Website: macys
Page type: stored-credit-cards
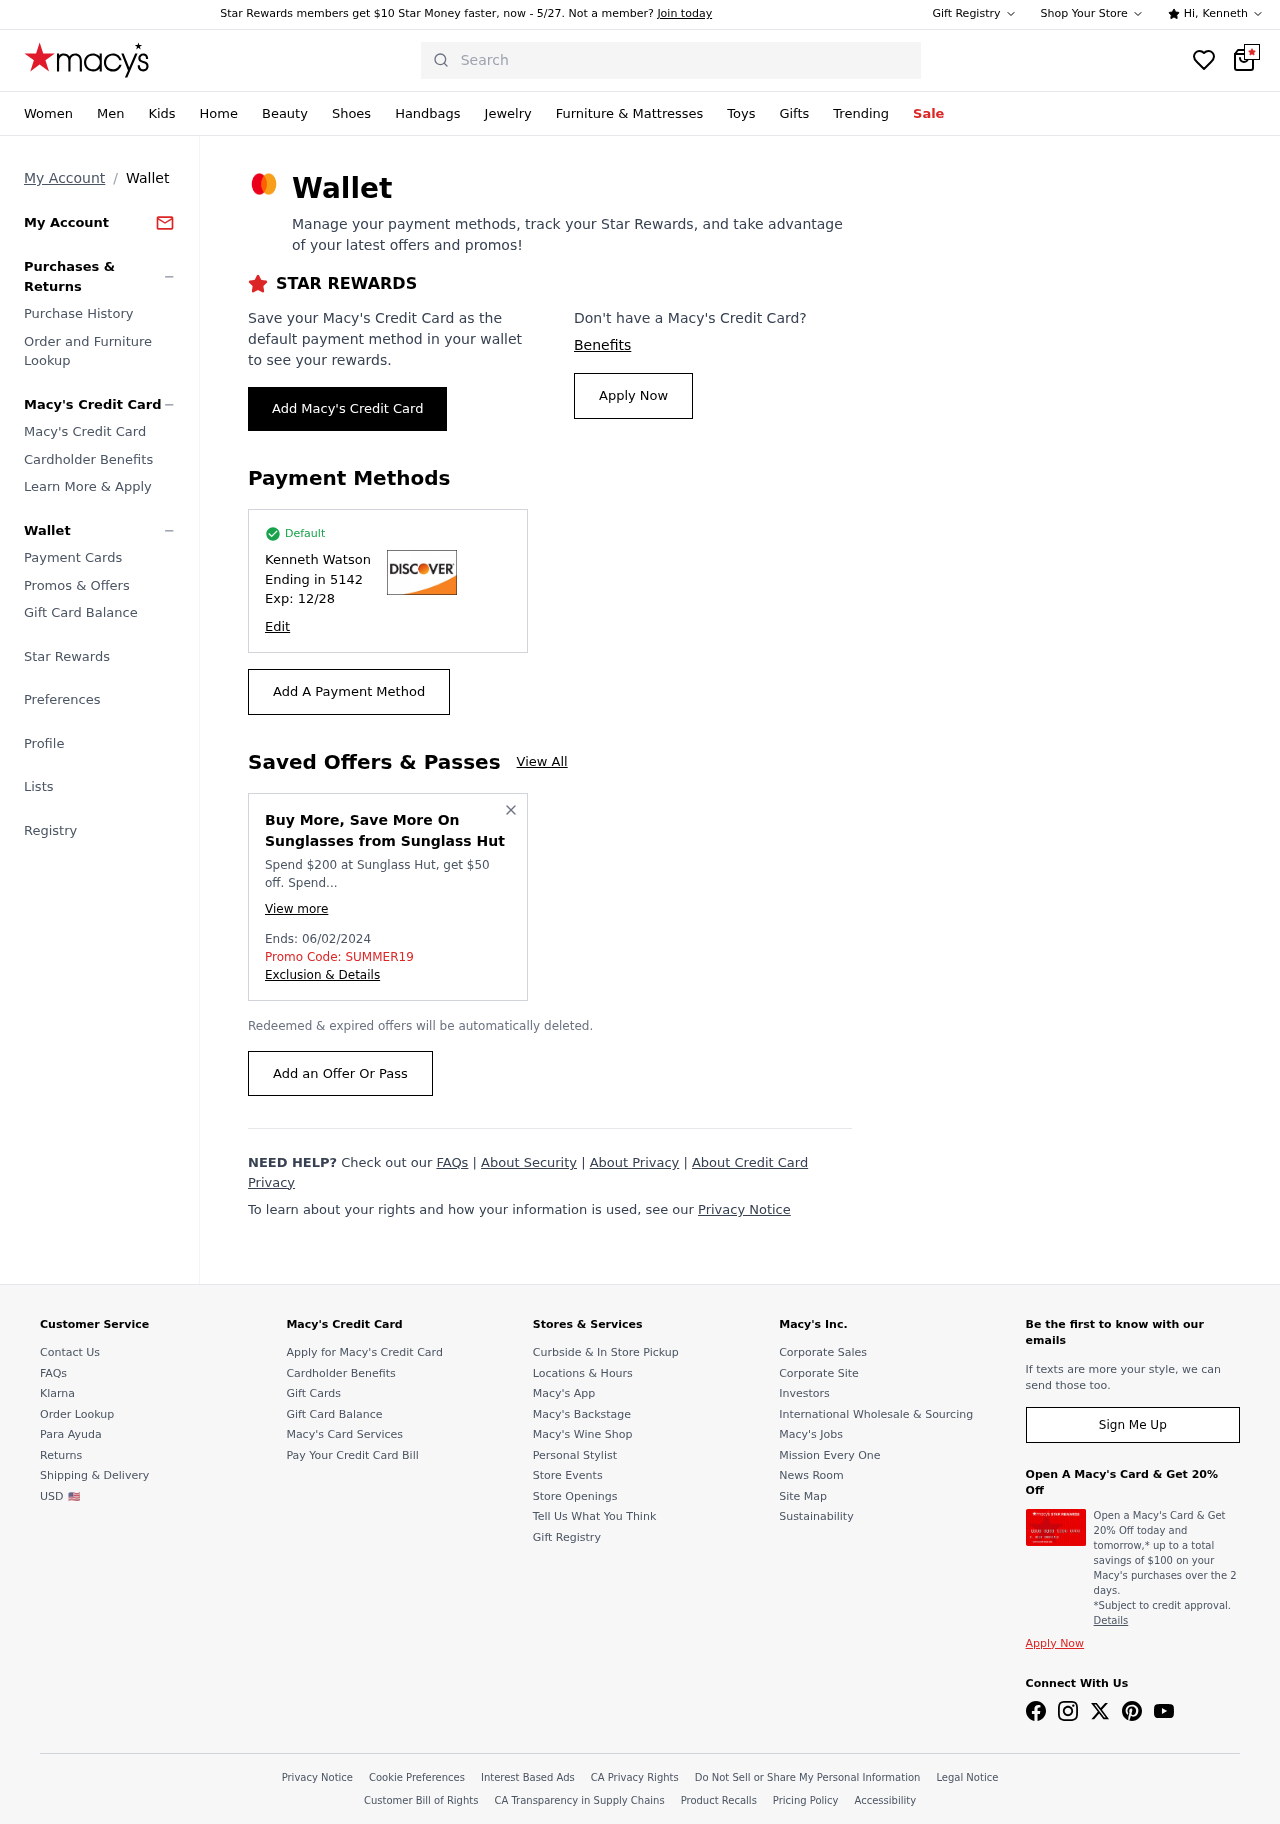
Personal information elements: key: PII_CARD_EXPIRY
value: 12/28
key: PII_CARD_LAST4
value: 5142
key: PII_FIRSTNAME
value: Kenneth
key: PII_FULLNAME
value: Kenneth Watson
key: PII_PROMO_CODE
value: SUMMER19
Search elements: key: HEADER_SEARCH
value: Search